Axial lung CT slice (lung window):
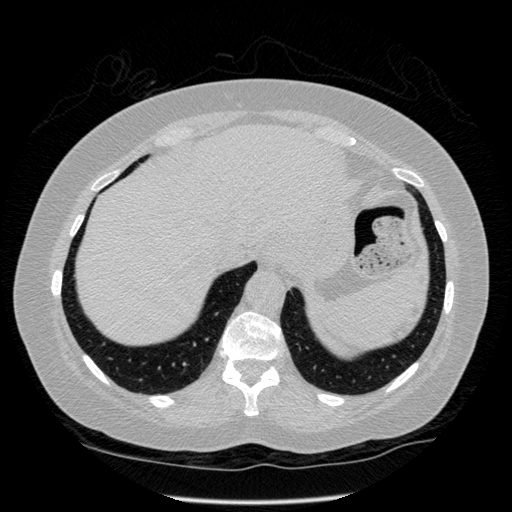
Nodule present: no